Question: I wanted to extract the value from the below HTML.
'''
<input type="hidden" value="09a02539-e89c-4118-bc52-185330ef36e4" name="AUTH_STATE">
$x("//input[@name='AUTH_STATE']") Tried this command in Console and it returns ( )
'''
I have used /html/body/div/div[2]/div/form/input (xpath returned by firebug) and //input[@name='AUTH_STATE'] both returns the below failure in JMETER
'''
Assertion error: false
Assertion failure: true
Assertion failure message: The reference to entity "scope" must end with the ';' delimiter.
See log file for further details.
'''

I have tried with and without";" I need to extract the value field from the above HTML.. How to resolve this??
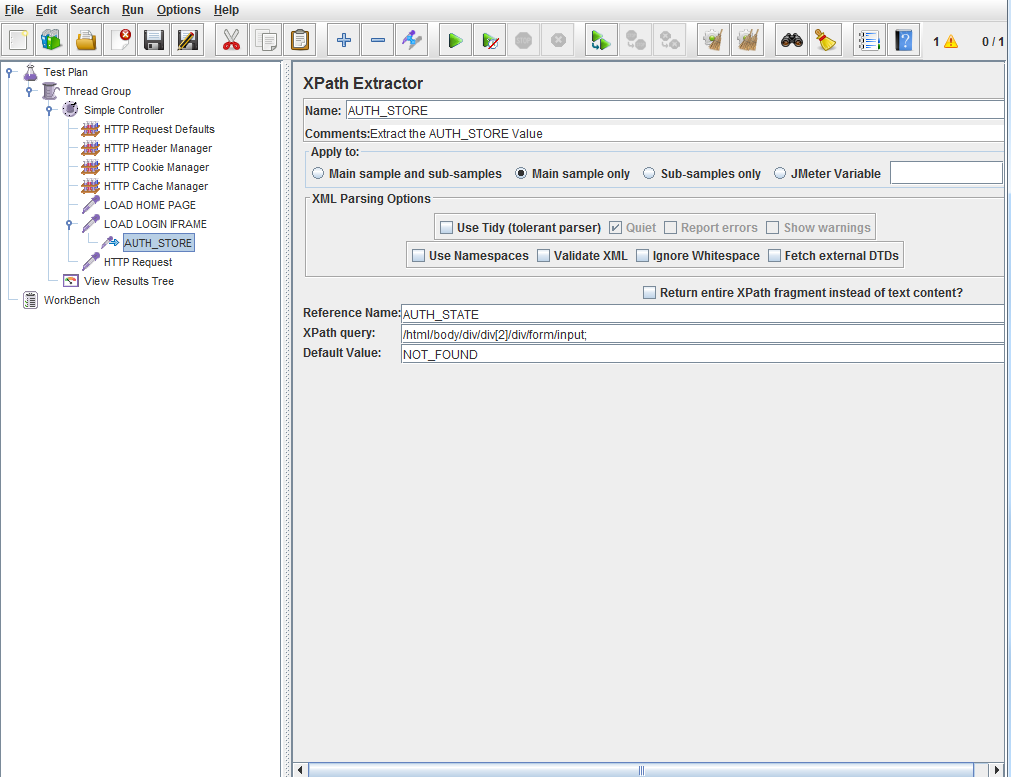
Answer: Through XPATH extractor, if i use this i am getting the values..
'''
//*[@name='AUTH_STATE']/@value
'''
Through RegEx Extractor. getting the values
'''
.AUTH_STATE" value="(.+?)".
'''